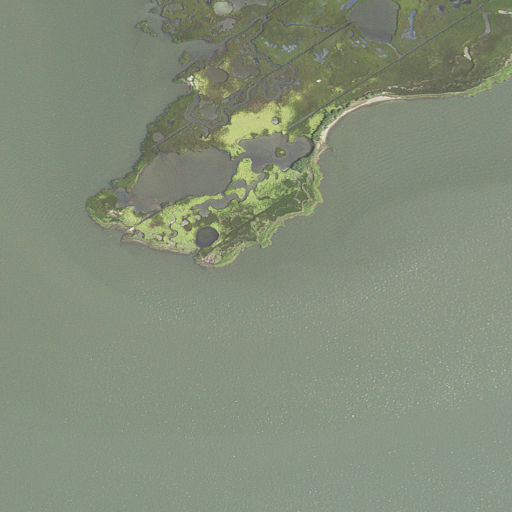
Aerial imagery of cape in Maryland named Purnell Point containing open water and herbaceous wetlands